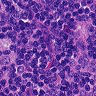
Metastatic tissue present: no